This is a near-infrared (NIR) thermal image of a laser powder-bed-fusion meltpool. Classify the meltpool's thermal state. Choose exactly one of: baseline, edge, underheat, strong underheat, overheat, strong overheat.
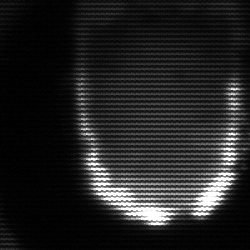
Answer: baseline